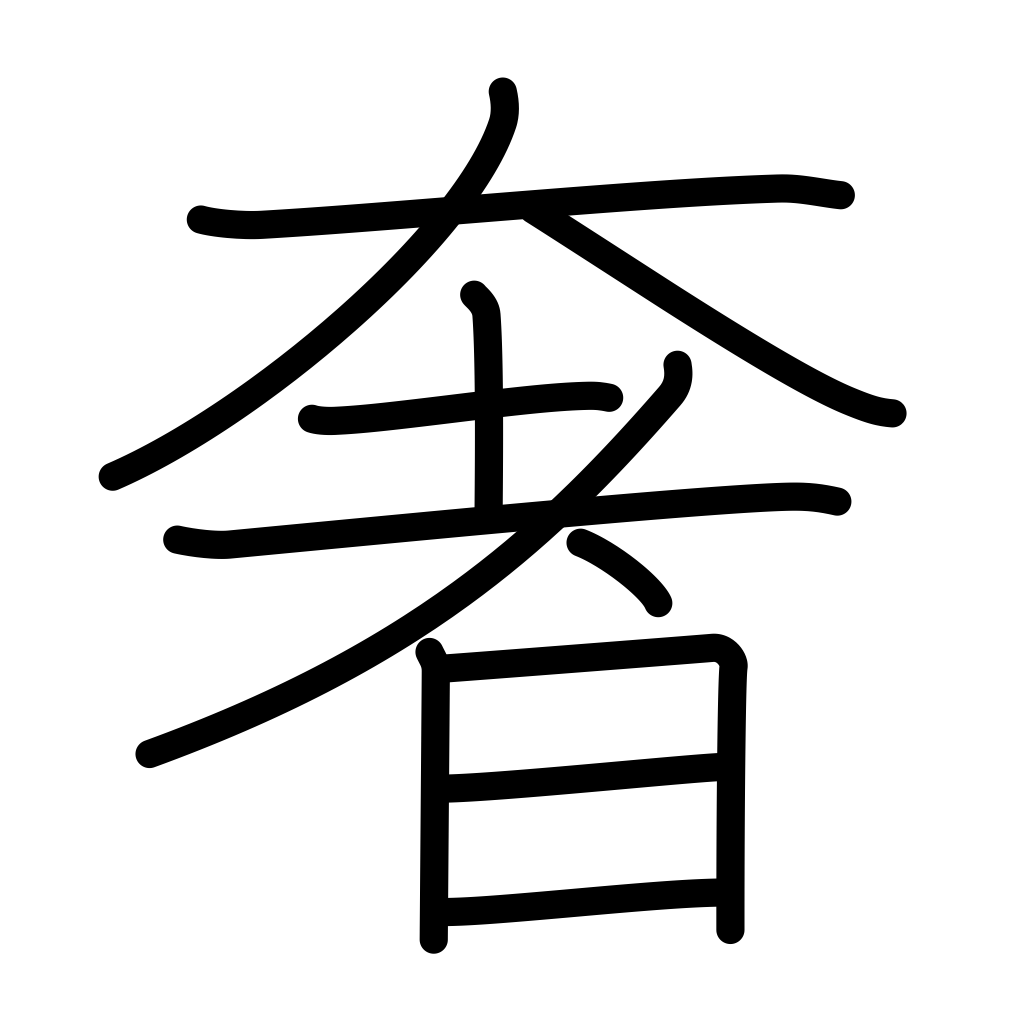
Meaning: extravagance, luxury